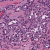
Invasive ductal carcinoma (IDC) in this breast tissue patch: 0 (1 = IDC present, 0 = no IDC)